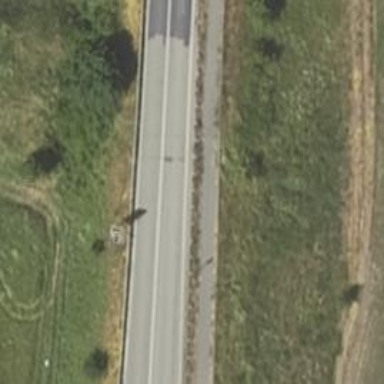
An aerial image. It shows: Asphalt cycleway.